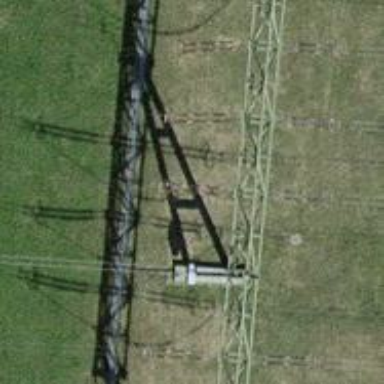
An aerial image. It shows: Power line is depicted.